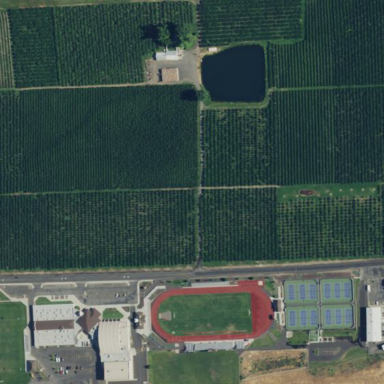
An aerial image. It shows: Orchard.